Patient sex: F
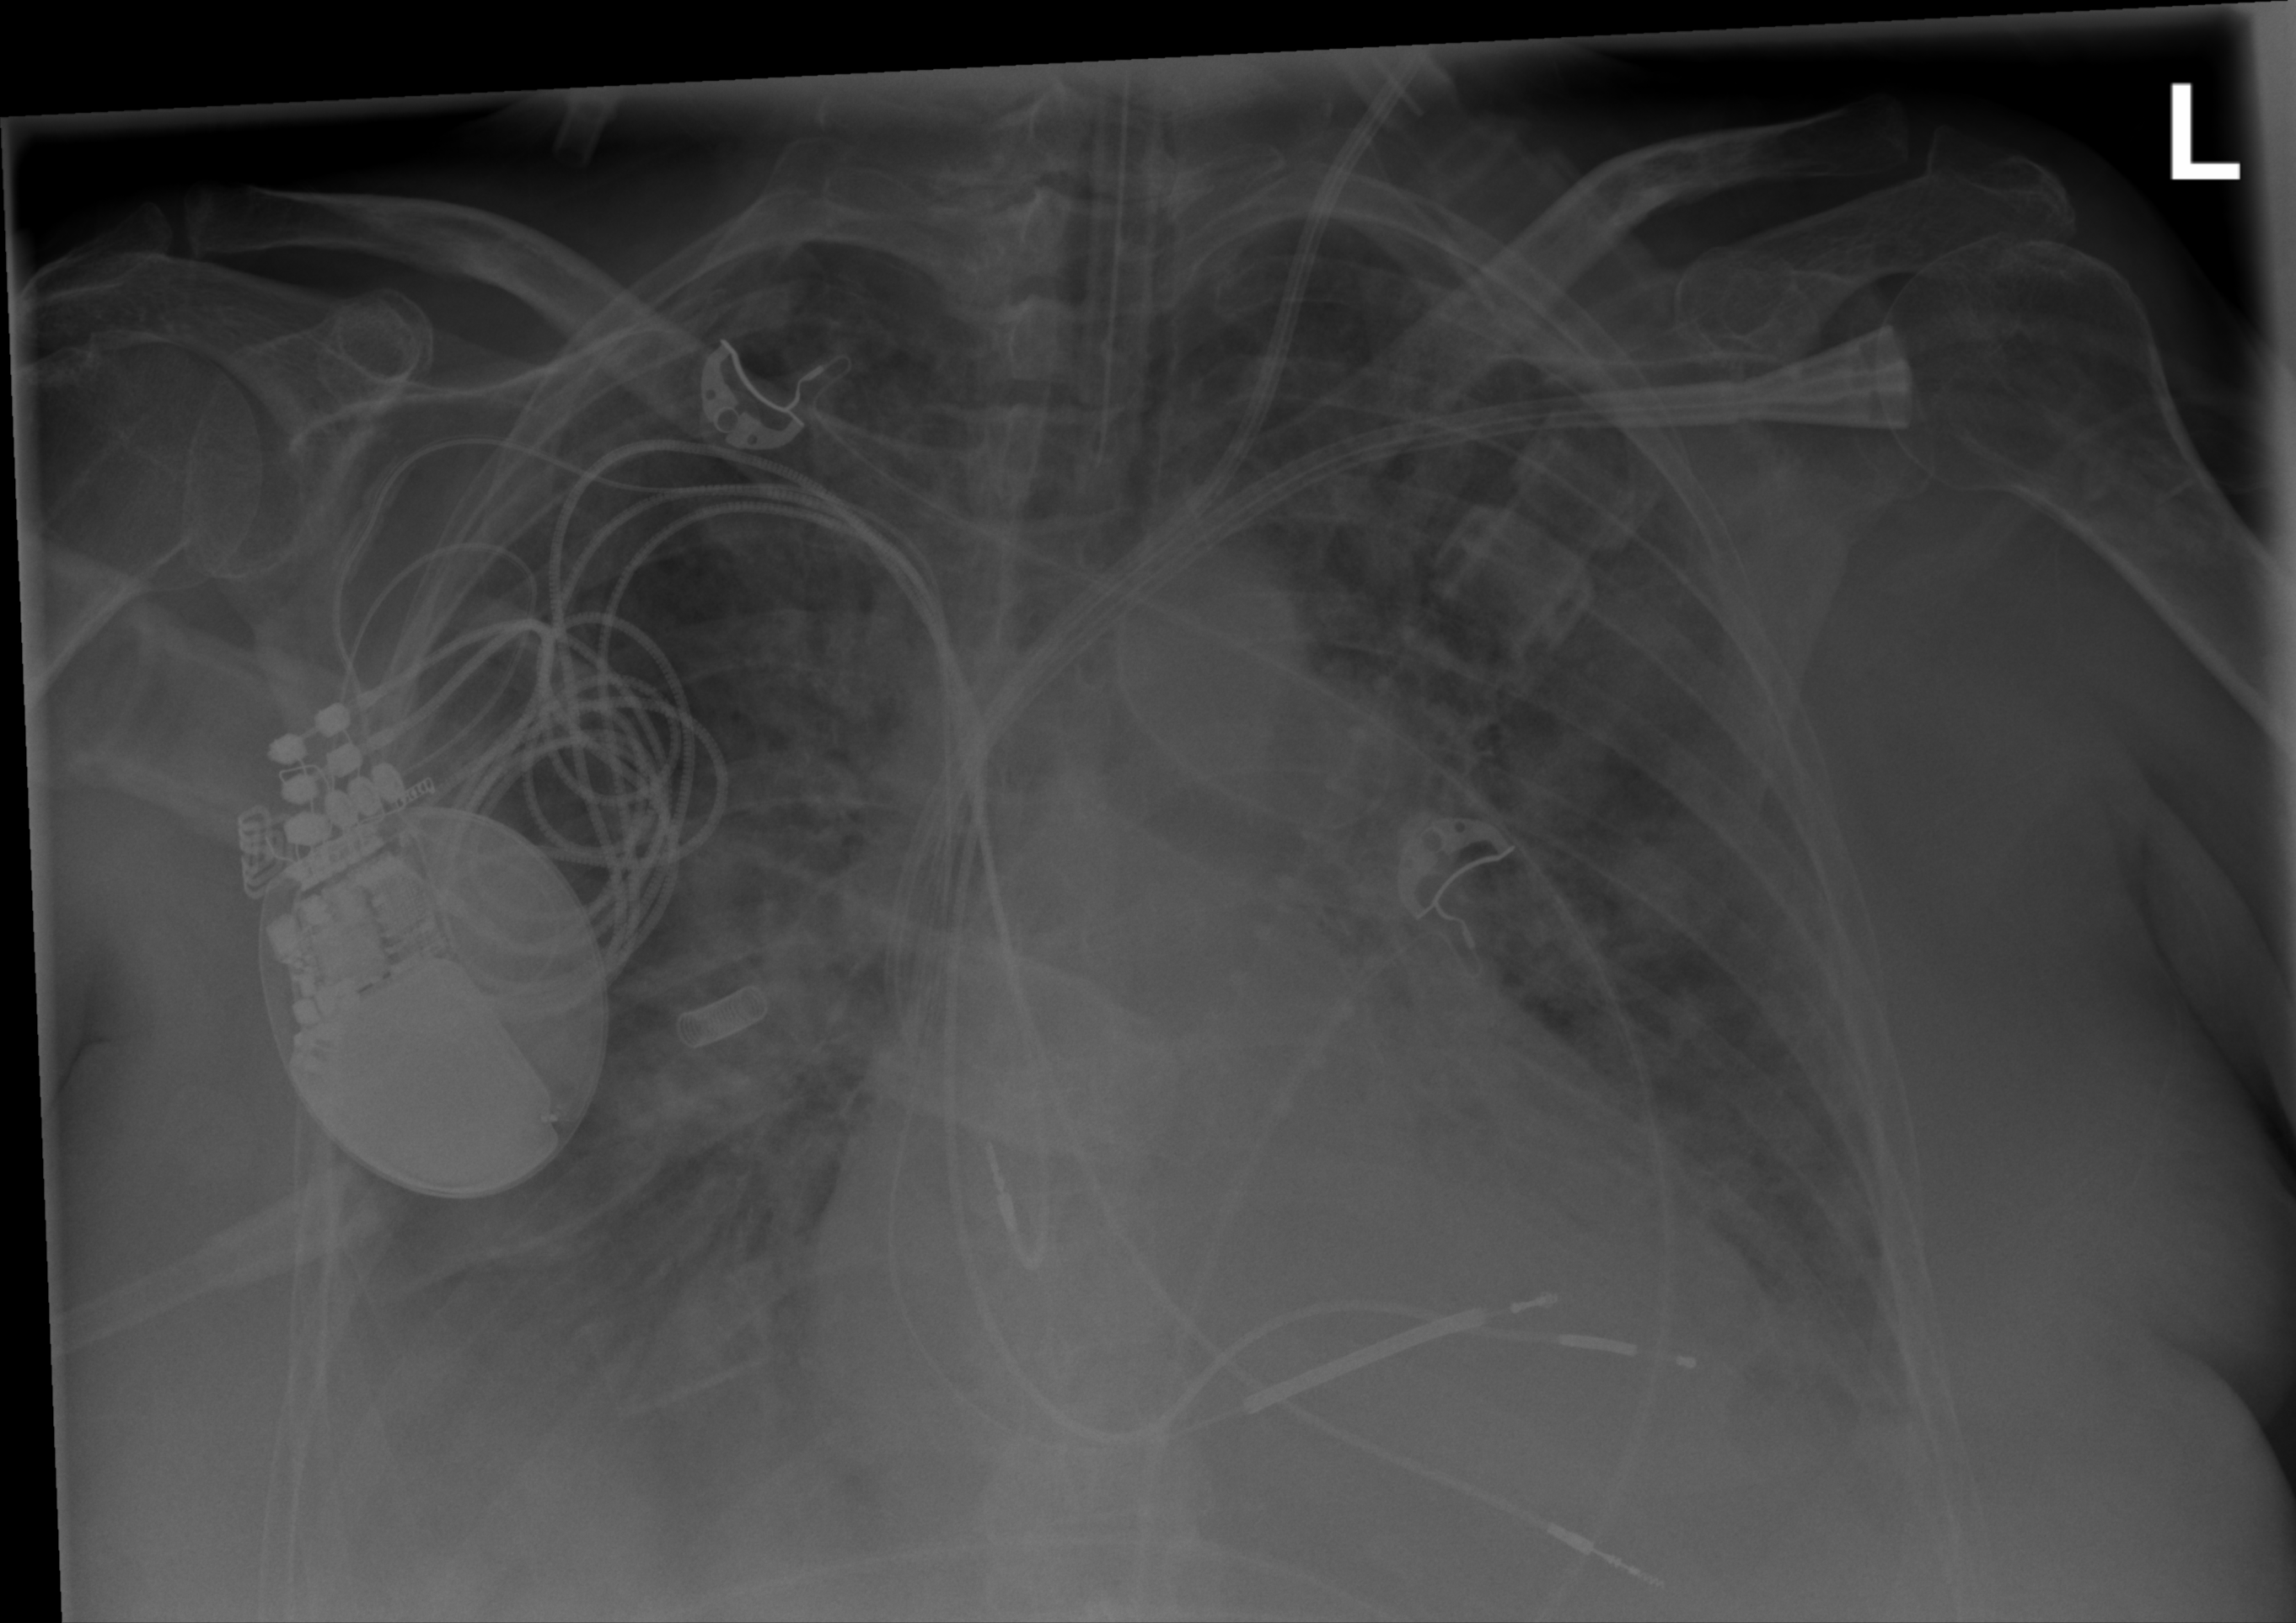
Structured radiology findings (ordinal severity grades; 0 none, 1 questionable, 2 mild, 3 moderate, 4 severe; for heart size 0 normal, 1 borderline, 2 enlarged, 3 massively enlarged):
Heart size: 2
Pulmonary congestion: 3
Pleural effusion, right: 3
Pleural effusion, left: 2
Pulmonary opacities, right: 2
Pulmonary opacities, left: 2
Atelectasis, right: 3
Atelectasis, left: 3